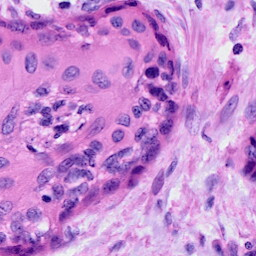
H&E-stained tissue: Cervix